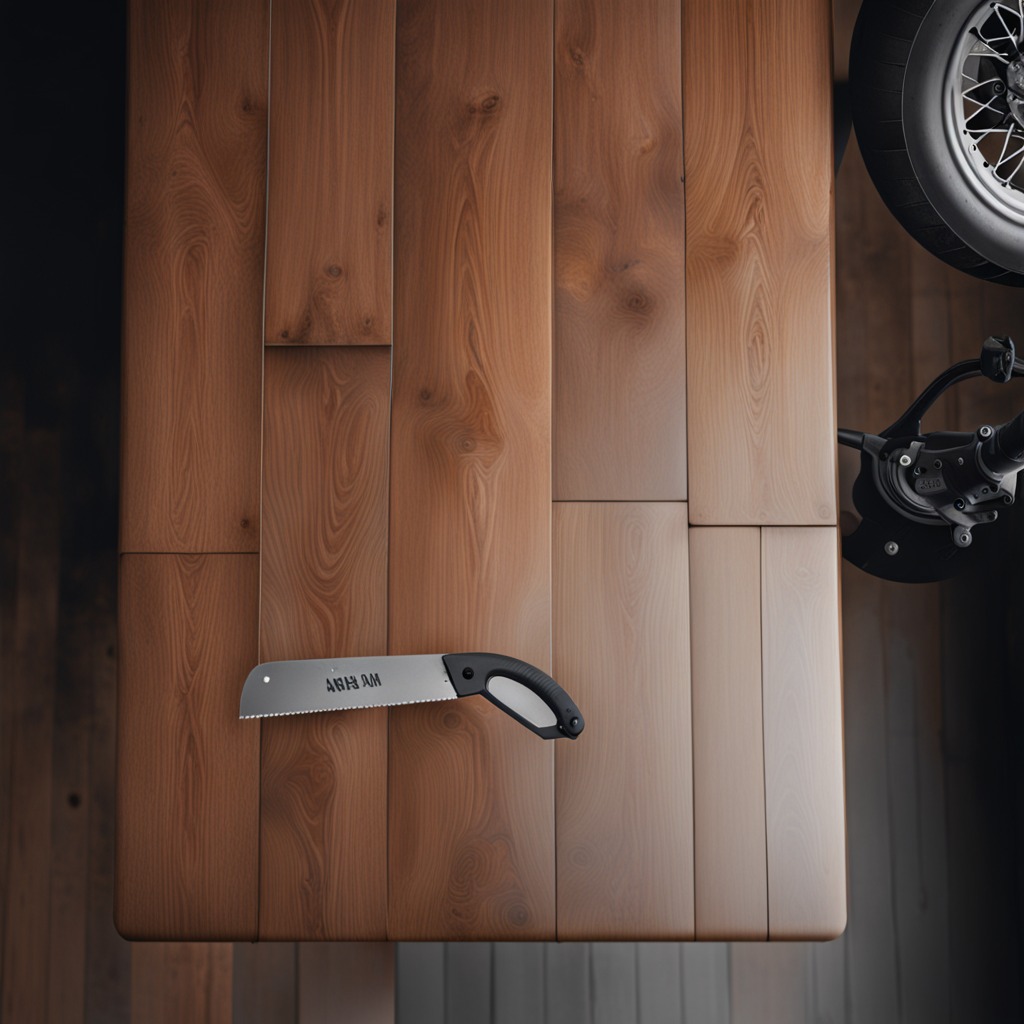
A handheld metal saw is lying on the oil-spilled wooden table in a vintage motorcycle garage.